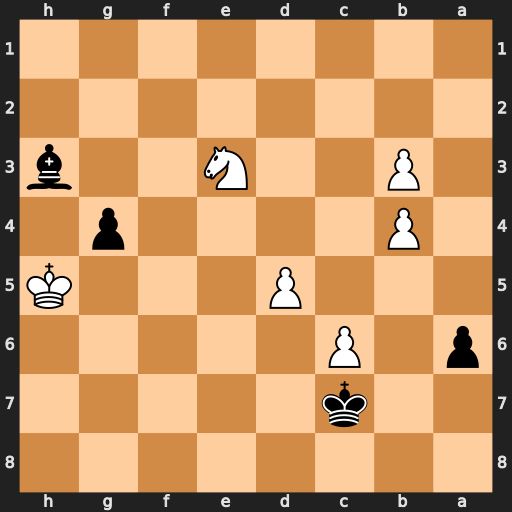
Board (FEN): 8/2k5/p1P5/3P3K/1P4p1/1P2N2b/8/8
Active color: b
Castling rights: -
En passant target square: -
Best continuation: g3 Kh4 g2 Nxg2 Bxg2